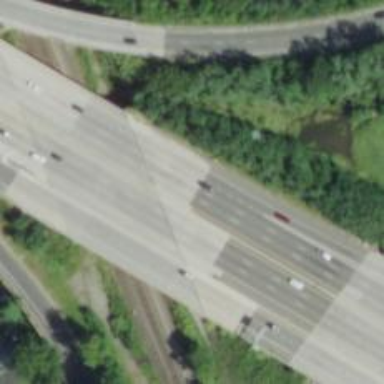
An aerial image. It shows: Motorway bridge crossing urban freeway/expressway.